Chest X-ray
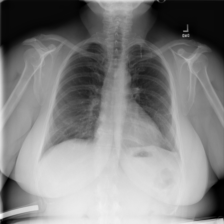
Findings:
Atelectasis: negative
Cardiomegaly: negative
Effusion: negative
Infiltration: negative
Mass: negative
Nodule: negative
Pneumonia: negative
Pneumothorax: positive
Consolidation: negative
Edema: negative
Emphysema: negative
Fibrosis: negative
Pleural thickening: negative
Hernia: negative